Interaction volume radius: 5 \u00c5
Interaction volume height: 10 \u00c5
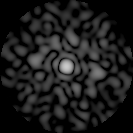
Disorder parameter: 0.8819